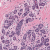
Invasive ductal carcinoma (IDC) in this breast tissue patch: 0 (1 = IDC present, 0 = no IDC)